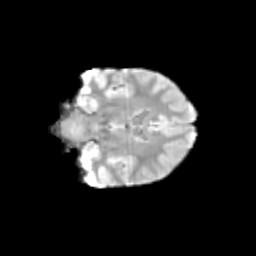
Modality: T2w
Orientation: coronal
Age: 11
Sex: female
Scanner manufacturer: siemens
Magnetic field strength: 3 T
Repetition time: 3.8 s
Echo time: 0.07 s